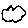
Label: cloud